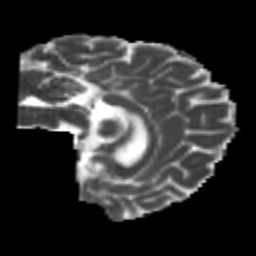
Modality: MD
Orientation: sagittal
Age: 23
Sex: male
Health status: healthy
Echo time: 0.074 s